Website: home-depot
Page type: review-order
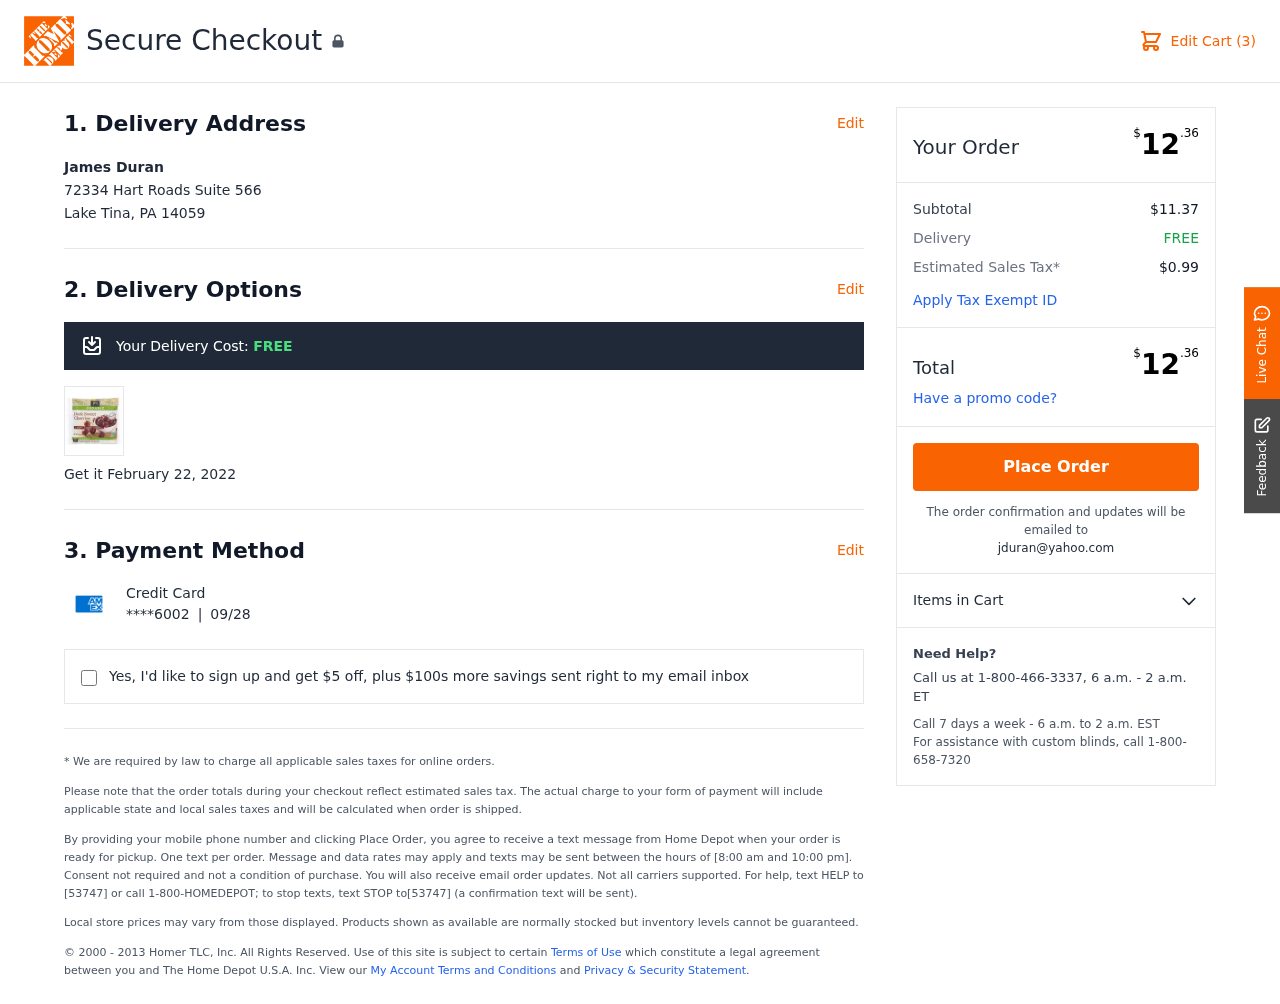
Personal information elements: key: PII_CARD_EXPIRY
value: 09/28
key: PII_CARD_LAST4
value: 6002
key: PII_CITY_STATE_ZIP
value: Lake Tina, PA 14059
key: PII_EMAIL
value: jduran@yahoo.com
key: PII_FULLNAME
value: James Duran
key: PII_STREET
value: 72334 Hart Roads Suite 566
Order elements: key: ORDER_NUM_ITEMS
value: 3
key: ORDER_SHIPPING_COST
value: FREE
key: ORDER_DELIVERY_DATE
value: February 22, 2022
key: ORDER_TOTAL
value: $12.36
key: ORDER_SUBTOTAL
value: $11.37
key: ORDER_TAX
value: $0.99